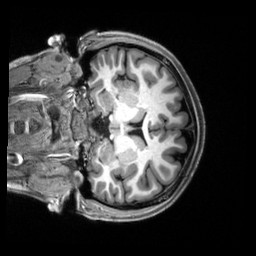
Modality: T1w
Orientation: coronal
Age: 21
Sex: female
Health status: healthy
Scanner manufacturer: siemens
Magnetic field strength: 3 T
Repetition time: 2.5 s
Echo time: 0.00222 s